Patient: sex F, age 65
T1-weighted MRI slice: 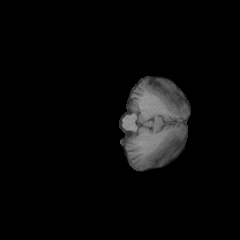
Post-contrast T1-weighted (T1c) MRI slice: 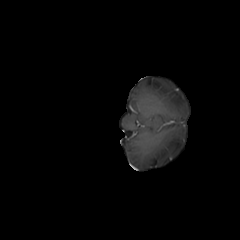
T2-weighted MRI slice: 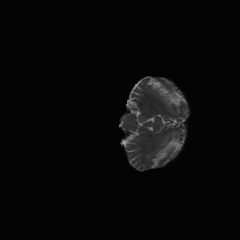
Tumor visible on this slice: no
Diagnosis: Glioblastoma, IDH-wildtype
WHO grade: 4